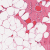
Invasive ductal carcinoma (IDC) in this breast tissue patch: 0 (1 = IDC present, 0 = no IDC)